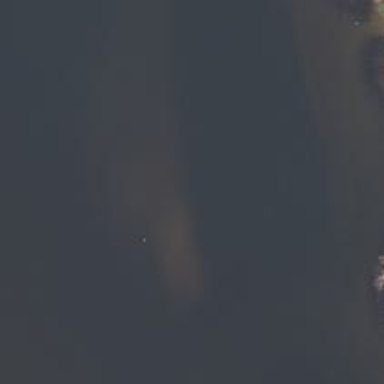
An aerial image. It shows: Buoy in the waterway.